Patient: sex M, age 65
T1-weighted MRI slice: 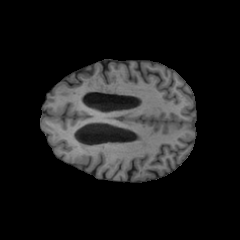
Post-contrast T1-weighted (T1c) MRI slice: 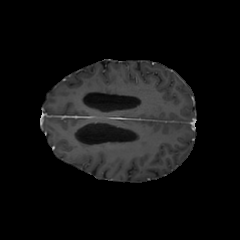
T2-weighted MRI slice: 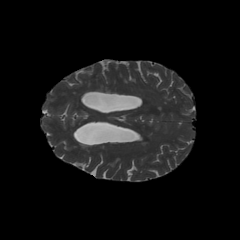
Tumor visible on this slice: no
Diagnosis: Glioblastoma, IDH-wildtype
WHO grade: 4